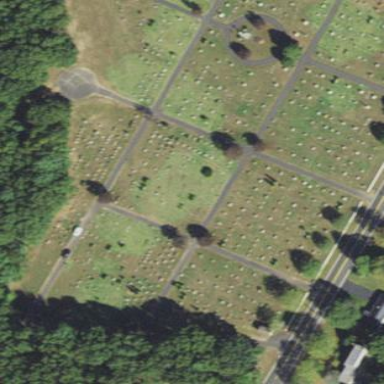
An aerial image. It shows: Existing preserved open space designated as cemetery or graveyard.